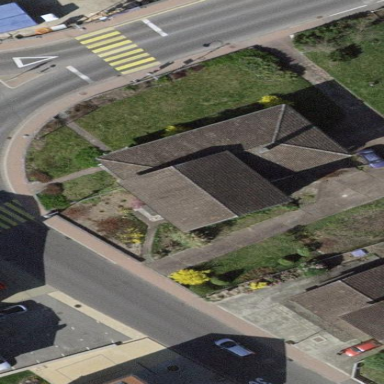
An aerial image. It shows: Footway area.